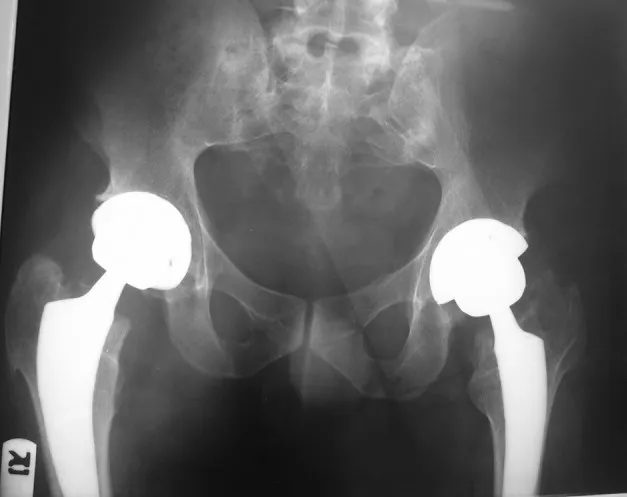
Total hip replacement (arthroplasty).
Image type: radiology (x_ray)